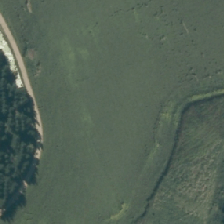
Land cover: shortrotation_cropland